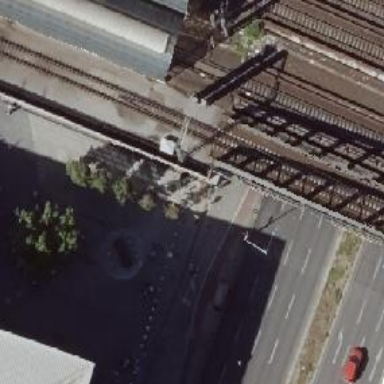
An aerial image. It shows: Milestone along the railway with catenary mast.